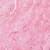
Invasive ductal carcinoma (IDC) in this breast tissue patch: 0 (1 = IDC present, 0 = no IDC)